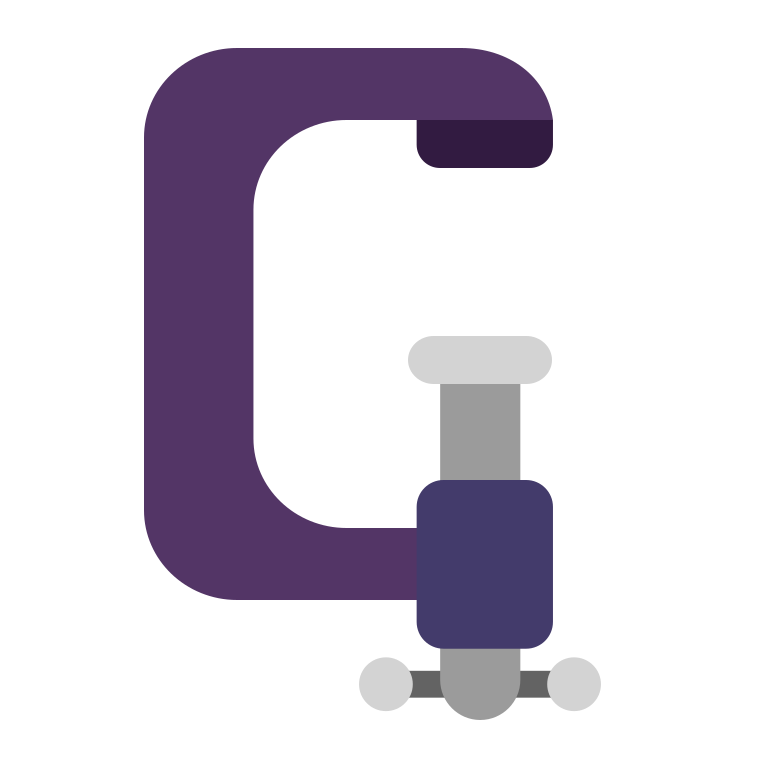
clamp flat